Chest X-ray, PA view. Patient: 46 years old, sex M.
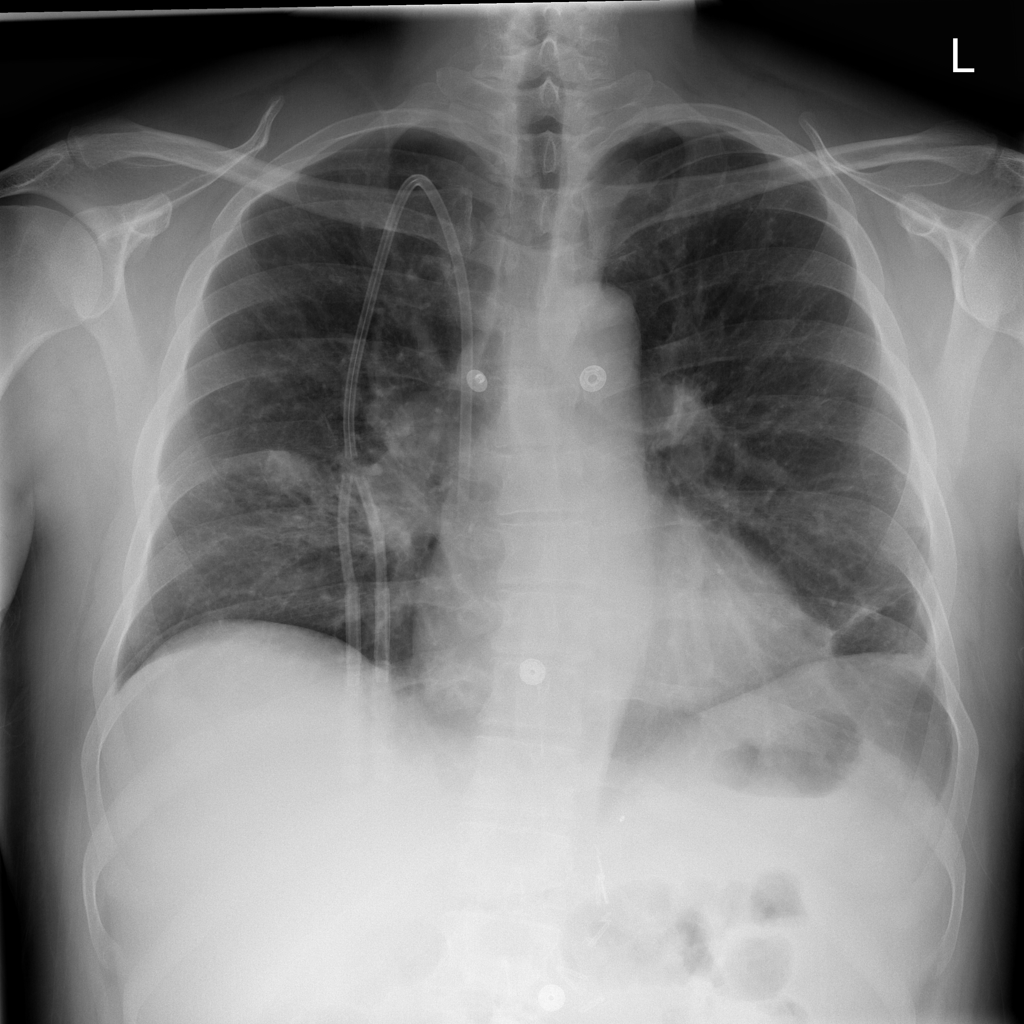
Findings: Infiltration